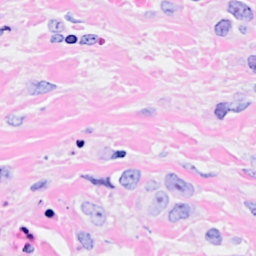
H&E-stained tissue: Breast